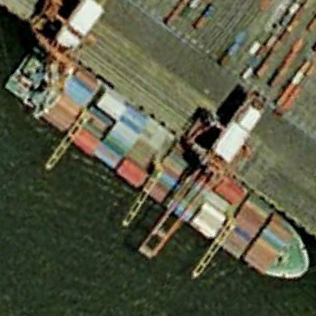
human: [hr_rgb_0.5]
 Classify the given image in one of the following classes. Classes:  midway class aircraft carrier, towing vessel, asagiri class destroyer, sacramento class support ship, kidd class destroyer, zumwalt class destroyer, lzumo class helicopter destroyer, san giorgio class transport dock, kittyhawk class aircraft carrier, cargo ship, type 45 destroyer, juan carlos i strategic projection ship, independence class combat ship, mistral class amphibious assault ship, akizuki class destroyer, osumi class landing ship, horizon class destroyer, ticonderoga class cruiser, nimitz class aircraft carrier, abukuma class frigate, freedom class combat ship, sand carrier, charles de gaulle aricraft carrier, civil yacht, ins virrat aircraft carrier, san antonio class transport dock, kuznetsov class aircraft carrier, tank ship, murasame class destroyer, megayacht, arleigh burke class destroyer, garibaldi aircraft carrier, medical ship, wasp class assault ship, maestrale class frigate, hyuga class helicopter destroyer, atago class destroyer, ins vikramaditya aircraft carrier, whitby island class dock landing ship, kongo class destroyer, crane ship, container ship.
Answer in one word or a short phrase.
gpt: Container ship